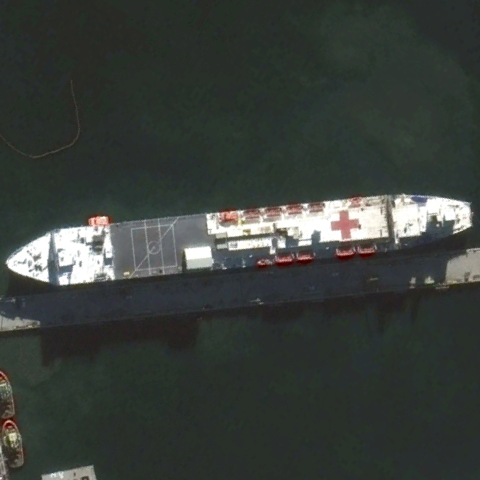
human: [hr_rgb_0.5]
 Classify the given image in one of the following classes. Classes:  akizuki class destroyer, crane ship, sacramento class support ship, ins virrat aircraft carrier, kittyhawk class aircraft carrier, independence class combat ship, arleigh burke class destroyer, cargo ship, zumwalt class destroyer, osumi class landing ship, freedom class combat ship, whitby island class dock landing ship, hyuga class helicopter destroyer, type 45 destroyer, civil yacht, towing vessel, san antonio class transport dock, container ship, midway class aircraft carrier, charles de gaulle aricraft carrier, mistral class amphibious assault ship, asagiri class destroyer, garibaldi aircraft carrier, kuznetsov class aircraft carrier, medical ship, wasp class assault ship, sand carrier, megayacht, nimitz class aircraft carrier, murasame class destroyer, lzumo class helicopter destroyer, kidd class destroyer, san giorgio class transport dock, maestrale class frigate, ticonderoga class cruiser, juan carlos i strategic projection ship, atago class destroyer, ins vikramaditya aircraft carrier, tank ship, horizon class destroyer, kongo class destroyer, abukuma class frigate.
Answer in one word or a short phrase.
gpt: Medical ship